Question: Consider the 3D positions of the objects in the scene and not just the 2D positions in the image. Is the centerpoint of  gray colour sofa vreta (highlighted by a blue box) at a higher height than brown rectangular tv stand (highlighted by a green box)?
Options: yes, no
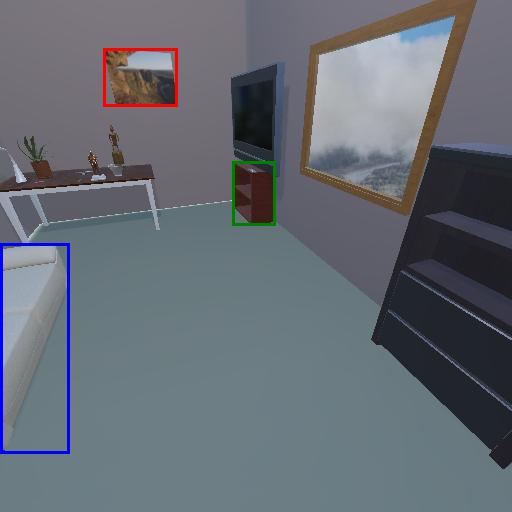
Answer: yes